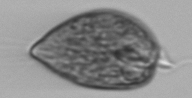
Label: Prorocentrum_micans